Question: I'm using the PHP SDK and the Javascript SDK in tandem to do logins on my site (which works fine).
My app only authorizes to get basic info, as well as email as you can see in this screen

However, when I call the information up using:
'''
$user_profile = $facebook->api('/me','GET');
//$user_profile[] needs name etc to insert into DB
$fname = $user_profile['first_name'];
$lname = $user_profile['last_name'];
$email = $user_profile['email'];
'''
I get back everything except for email .... any ideas?
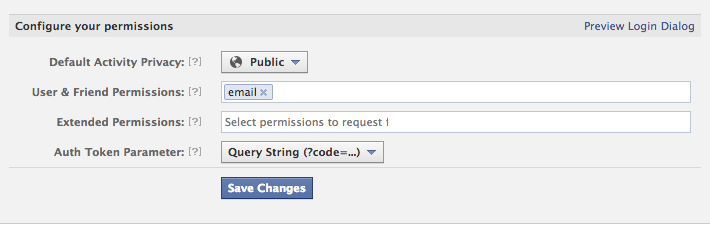
Answer: Had to update the scope in my parameters. Seems like you will need it in both places.
'''
$params = array(
'scope' => 'read_stream, friends_likes, email',
'redirect_uri' => 'http://www.#######.com'
);
'''